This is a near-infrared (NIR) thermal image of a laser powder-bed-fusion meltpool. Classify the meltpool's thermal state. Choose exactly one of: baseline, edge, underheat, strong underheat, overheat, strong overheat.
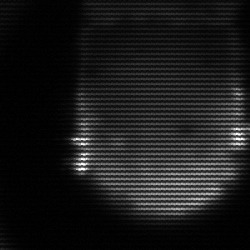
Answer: edge